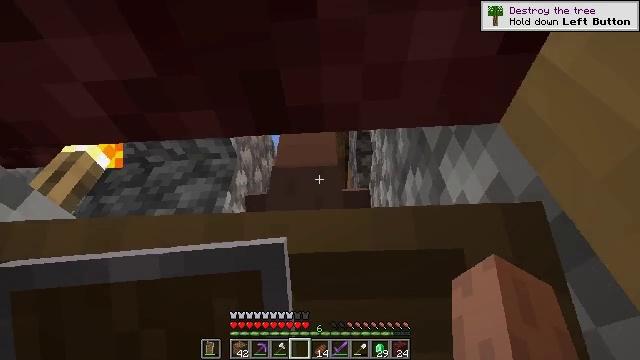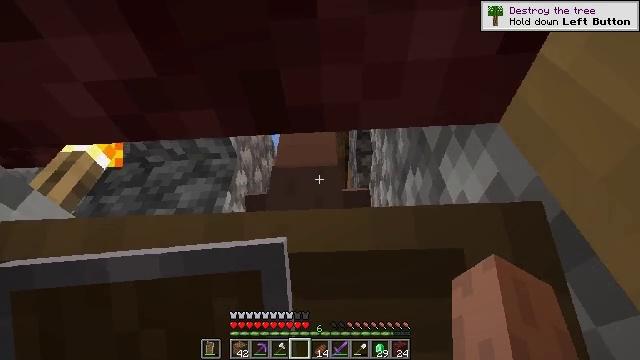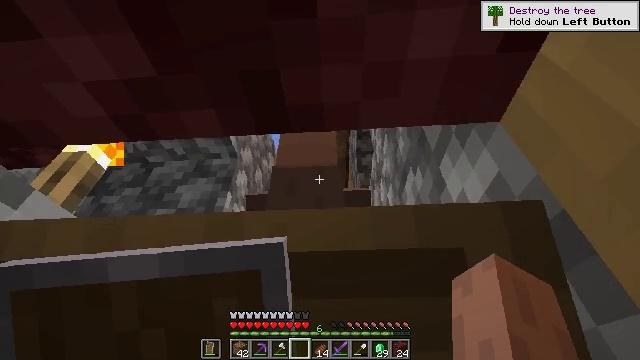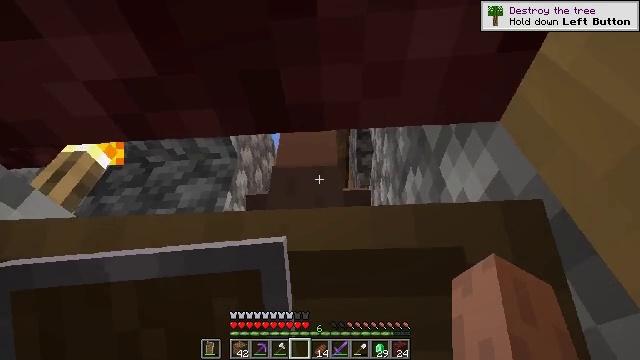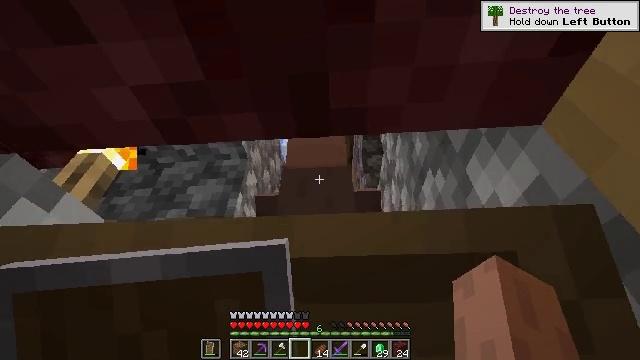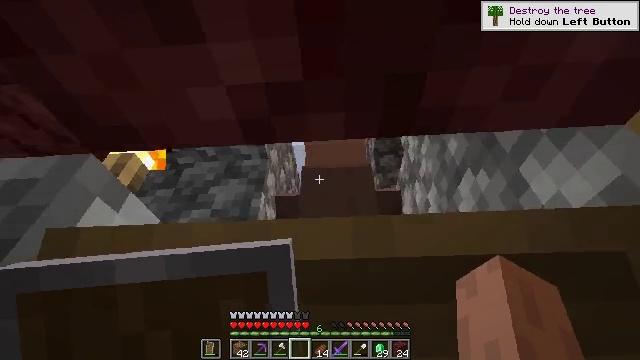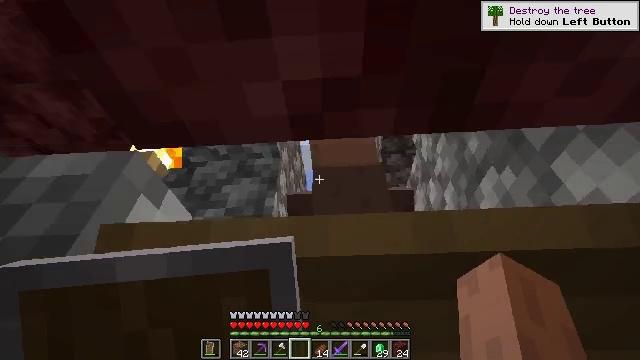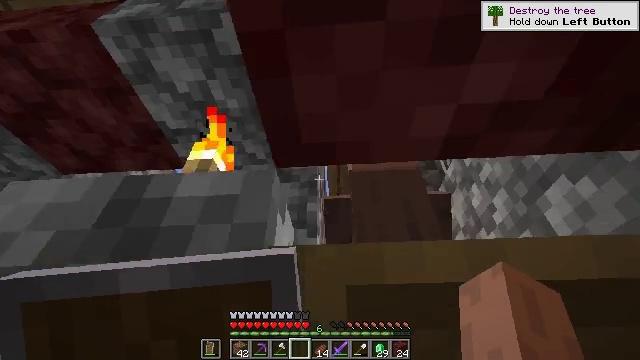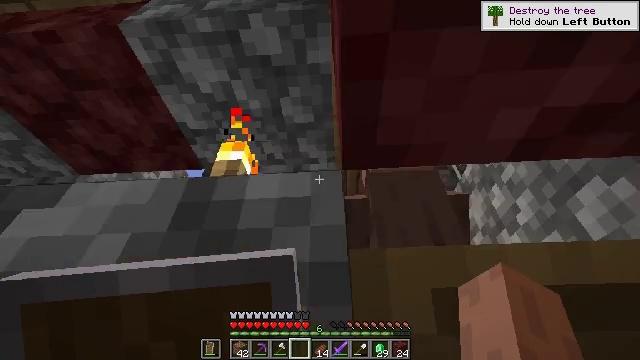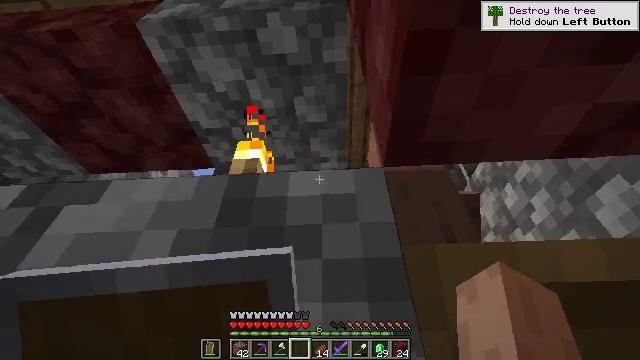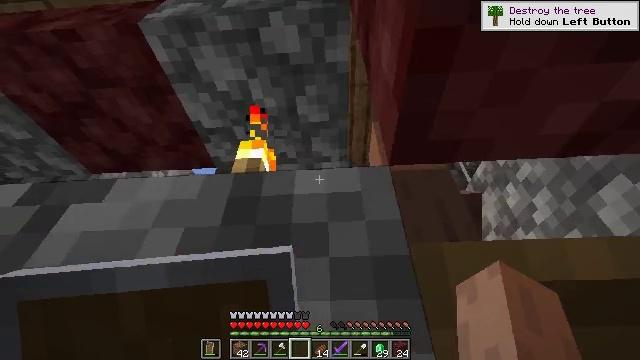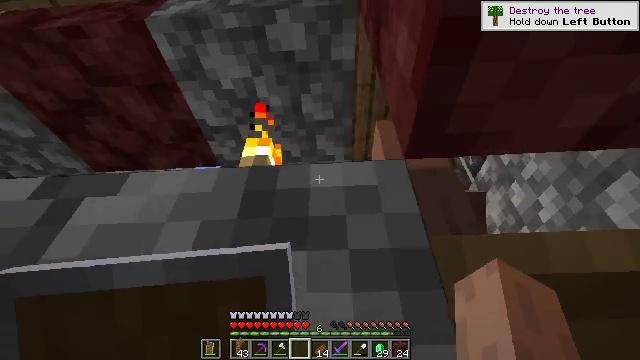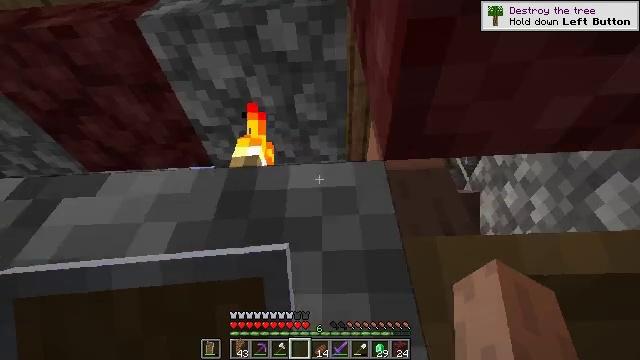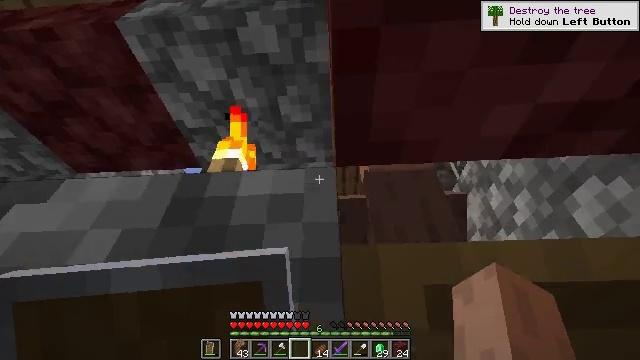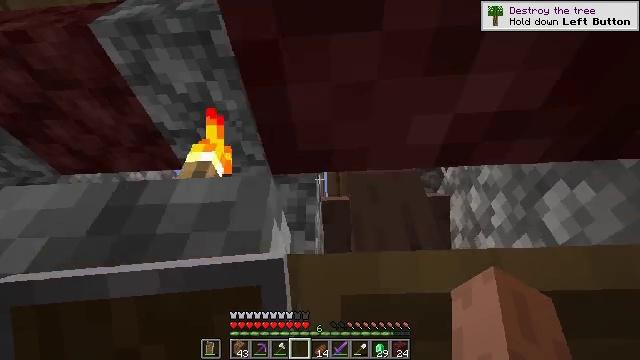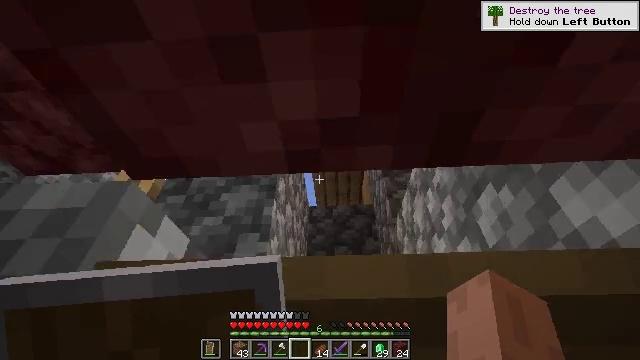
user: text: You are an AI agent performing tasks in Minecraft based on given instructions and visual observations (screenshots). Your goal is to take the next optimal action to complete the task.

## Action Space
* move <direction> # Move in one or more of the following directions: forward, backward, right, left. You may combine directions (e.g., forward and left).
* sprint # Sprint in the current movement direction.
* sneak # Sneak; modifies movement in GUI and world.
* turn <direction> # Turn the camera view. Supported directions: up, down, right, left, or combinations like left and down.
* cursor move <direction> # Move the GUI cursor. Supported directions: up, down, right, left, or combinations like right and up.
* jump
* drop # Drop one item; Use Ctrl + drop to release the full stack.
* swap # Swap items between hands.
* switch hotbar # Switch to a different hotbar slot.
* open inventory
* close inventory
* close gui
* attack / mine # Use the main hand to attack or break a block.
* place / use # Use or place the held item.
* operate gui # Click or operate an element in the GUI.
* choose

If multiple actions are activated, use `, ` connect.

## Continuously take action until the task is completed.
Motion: motion action
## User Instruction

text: Craft a netherite scrap.
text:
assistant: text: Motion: no_op
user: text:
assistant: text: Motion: no_op
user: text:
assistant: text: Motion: no_op
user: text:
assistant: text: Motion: move left
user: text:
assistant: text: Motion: move left
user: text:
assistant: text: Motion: move left
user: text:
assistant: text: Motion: move left
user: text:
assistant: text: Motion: no_op
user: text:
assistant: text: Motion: no_op
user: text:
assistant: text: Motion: no_op
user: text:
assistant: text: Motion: no_op
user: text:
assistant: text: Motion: move right
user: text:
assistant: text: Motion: move right
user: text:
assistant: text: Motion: move right
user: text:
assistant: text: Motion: move right
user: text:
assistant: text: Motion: no_op
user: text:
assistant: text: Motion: no_op
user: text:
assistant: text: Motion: no_op
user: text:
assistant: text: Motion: no_op
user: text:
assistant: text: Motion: no_op
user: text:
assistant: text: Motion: no_op
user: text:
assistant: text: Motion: no_op
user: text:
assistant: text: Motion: no_op
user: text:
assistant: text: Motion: no_op
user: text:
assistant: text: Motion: no_op
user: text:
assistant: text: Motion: no_op
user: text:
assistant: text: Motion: no_op
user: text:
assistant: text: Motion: no_op
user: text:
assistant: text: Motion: turn down
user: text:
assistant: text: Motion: no_op